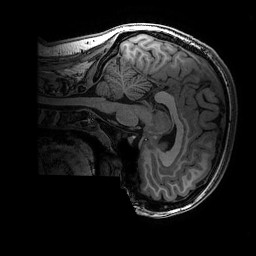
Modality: T1w
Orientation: sagittal
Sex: female
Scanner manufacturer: ge
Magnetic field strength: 3 T
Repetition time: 0.007664 s
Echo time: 0.00342 s